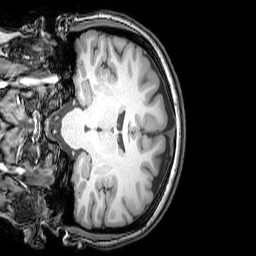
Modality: T1w
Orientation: coronal
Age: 24
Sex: female
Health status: healthy
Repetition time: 0.081 s
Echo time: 0.037 s